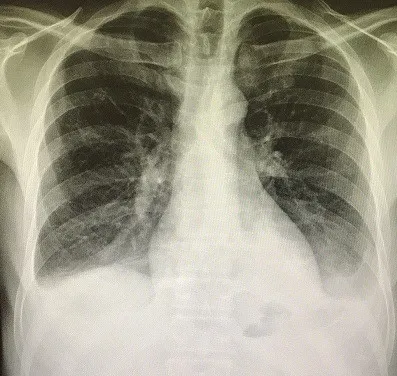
Third X-ray was 6 days after the second operation, omental buttressing, that showing no air or fluid in abdominal cavity.
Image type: radiology (x_ray)